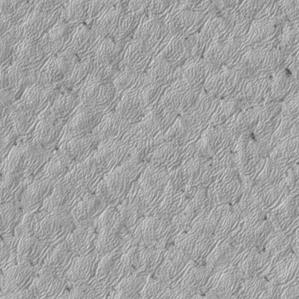
Label: frost